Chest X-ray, PA view. Patient: 74 years old, sex M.
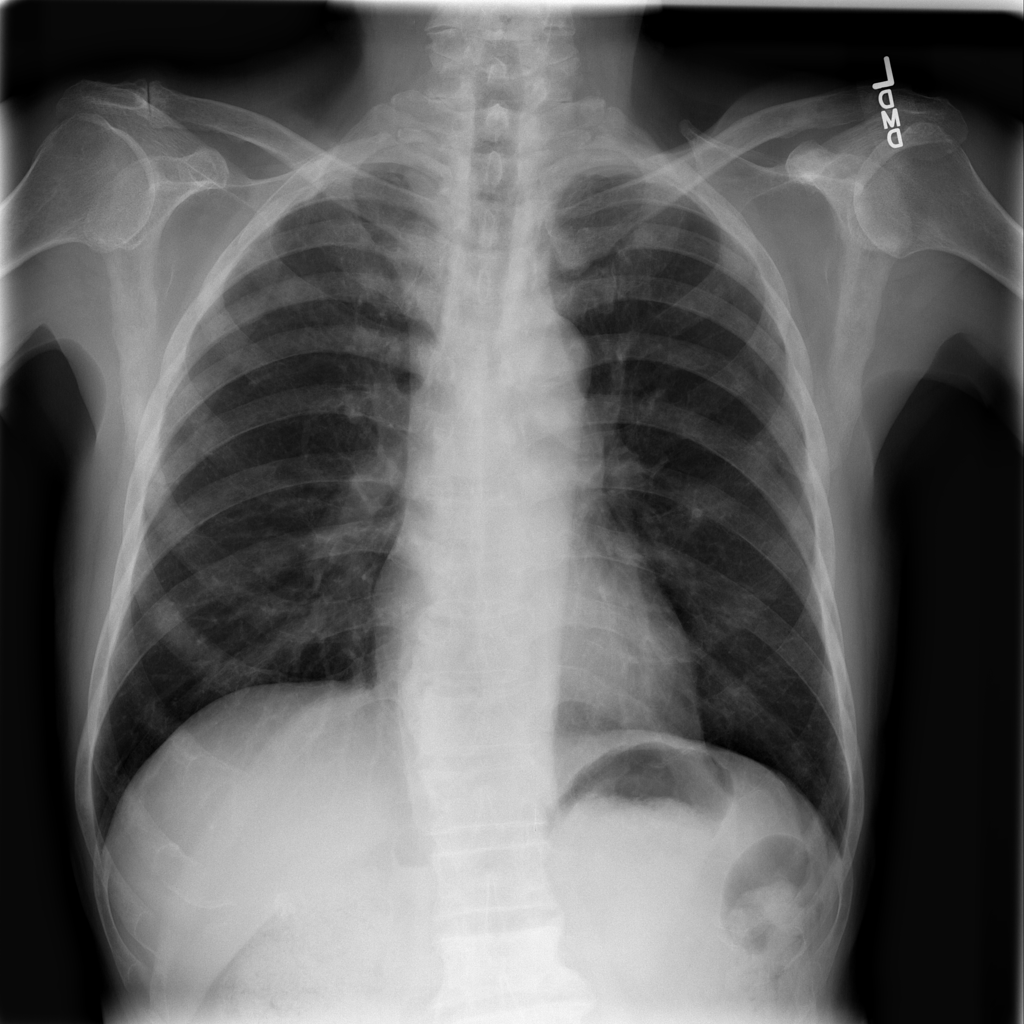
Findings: No Finding